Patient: sex M, age 71
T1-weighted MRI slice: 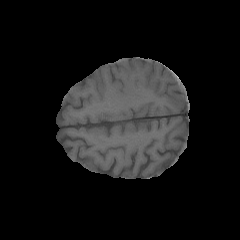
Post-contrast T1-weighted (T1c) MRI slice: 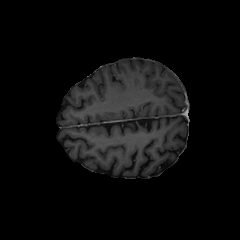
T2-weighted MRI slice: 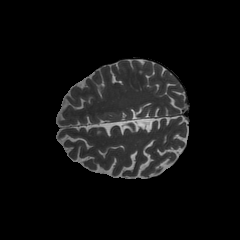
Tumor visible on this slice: no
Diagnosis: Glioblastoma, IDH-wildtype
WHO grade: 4